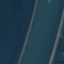
Land use / land cover: River